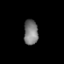
Tissue: prostate
Cell type: Myeloid cells
Senescence score: 0.6996
Nuclear area (px): 350
Mean DAPI intensity: 122.546